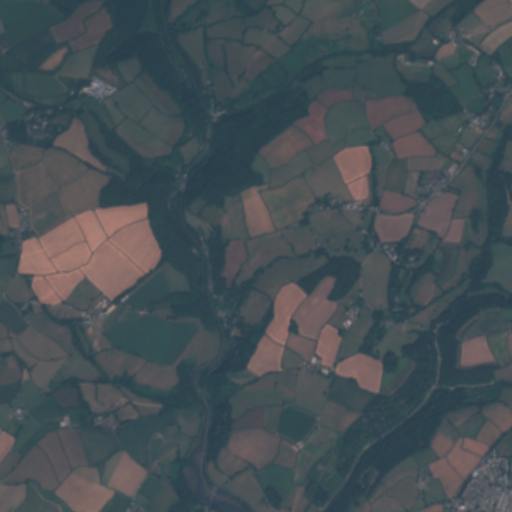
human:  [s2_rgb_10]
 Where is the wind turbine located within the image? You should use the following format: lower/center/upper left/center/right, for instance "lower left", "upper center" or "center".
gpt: The wind turbine is located in the center left of the image.
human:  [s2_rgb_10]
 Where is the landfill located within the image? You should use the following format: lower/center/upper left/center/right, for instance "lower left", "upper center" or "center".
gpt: There is no landfill in the image.